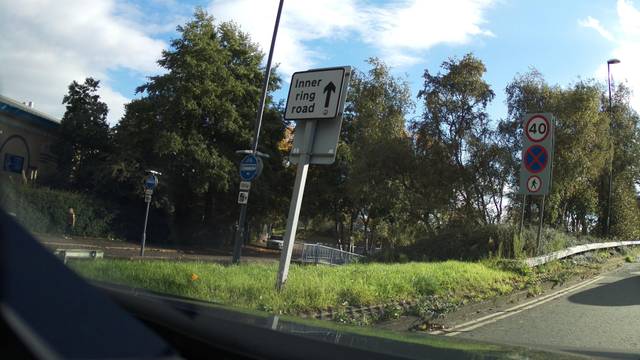
Region: United Kingdom
Coordinates: 52.927, -1.474